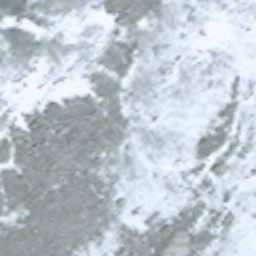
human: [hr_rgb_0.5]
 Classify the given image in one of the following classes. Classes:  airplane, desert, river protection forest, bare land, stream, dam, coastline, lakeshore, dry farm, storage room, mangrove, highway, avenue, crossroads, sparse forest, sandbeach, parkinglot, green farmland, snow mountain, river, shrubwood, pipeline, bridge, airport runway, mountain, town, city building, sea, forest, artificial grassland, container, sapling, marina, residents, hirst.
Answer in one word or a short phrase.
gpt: snow mountain